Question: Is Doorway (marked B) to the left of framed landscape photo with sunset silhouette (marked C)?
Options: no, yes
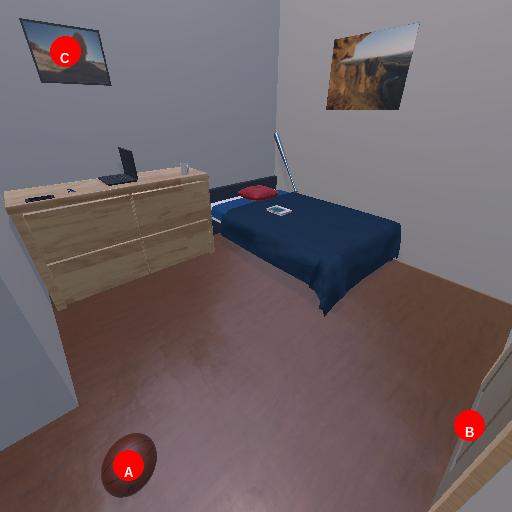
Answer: no